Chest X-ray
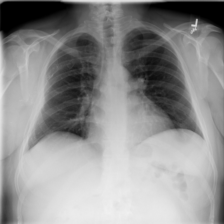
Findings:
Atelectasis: negative
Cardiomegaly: negative
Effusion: negative
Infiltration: negative
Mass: negative
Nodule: negative
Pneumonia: negative
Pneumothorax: negative
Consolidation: negative
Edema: negative
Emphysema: negative
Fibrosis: negative
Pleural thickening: negative
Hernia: negative